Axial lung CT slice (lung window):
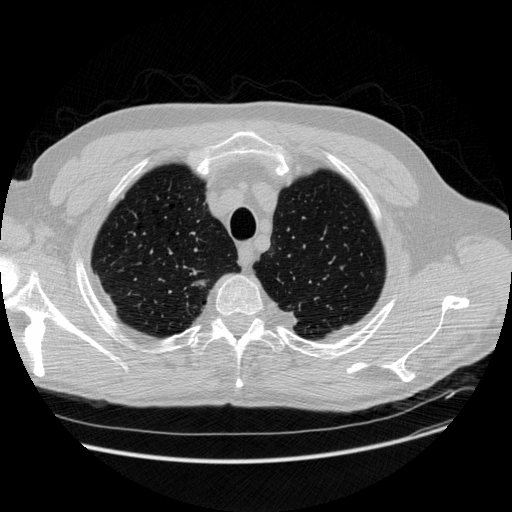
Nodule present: yes
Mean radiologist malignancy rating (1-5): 4.5